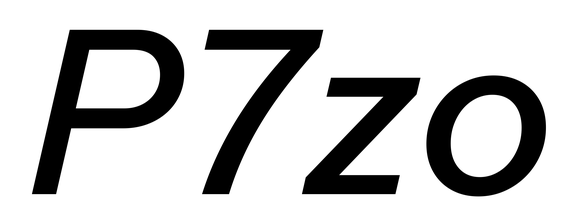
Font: InstrumentSans-Italic_Medium_Italic